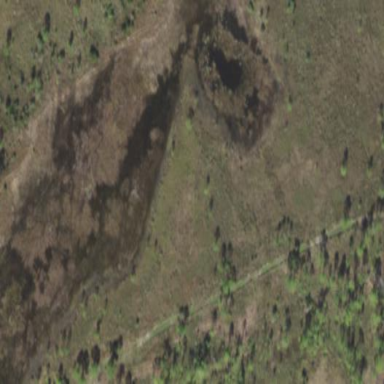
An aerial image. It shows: Marsh wetland.